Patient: sex M, age 42
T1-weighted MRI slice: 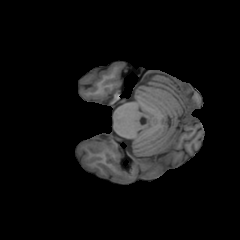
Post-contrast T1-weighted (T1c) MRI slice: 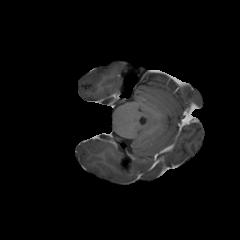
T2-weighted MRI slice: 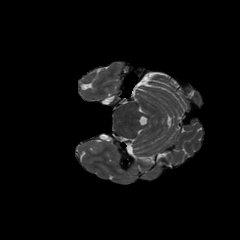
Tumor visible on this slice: no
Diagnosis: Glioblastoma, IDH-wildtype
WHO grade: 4